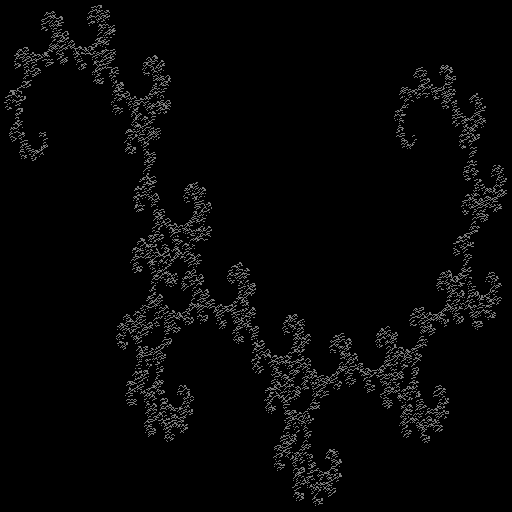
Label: gold_dragon